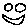
Label: smiley face